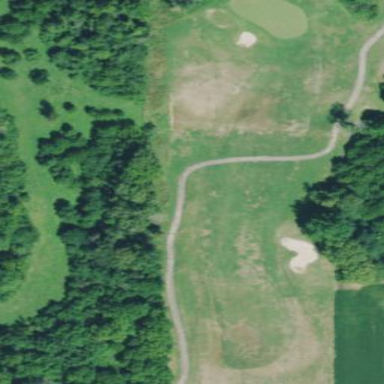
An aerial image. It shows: Grassy area designated as golf fairway.